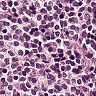
Metastatic tissue present: no